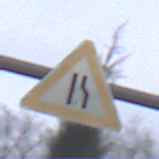
Verkehrszeichen: EinseitigVerengteFahrbahnRechts
Umgebung: Outdoor, Urban
Tageszeit: Midday
Wetter: Overcast
Licht: Natural
Jahreszeit: NotSpecified
Kontrast: LowContrast